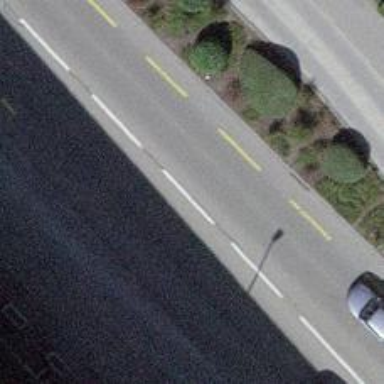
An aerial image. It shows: Asphalt road with primary classification. There is sidewalk on the left side and lane for cyclists on both sides.